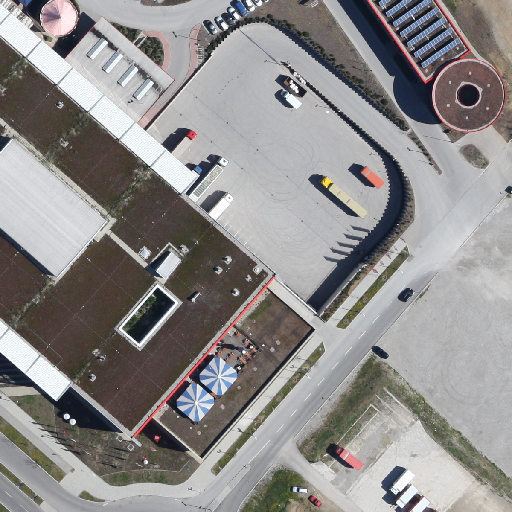
Referring expression: bikeway